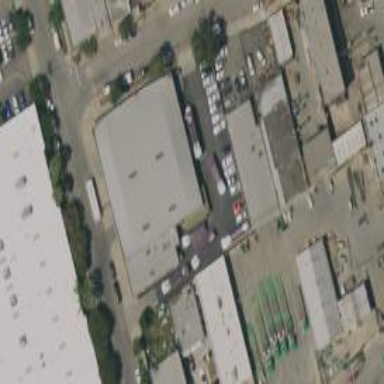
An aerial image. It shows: Commercial building.